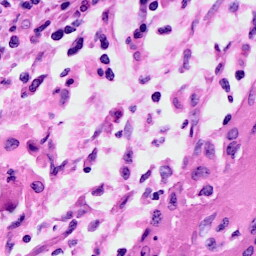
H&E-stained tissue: Cervix